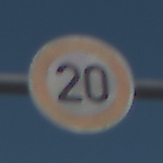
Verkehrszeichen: Geschwindigkeit20
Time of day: Midday
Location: Outdoor (Urban)
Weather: Clear
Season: NotSpecified
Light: Natural